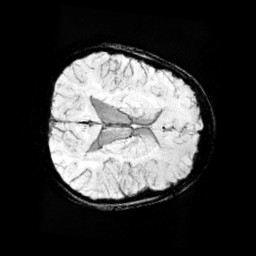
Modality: minIP
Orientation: axial
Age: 9
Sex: female
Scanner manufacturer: siemens
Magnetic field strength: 3 T
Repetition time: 0.027 s
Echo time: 0.02 s